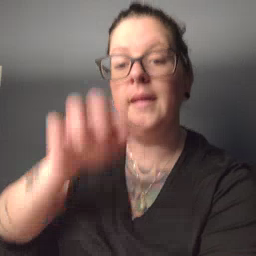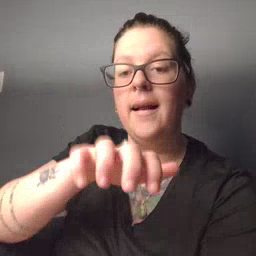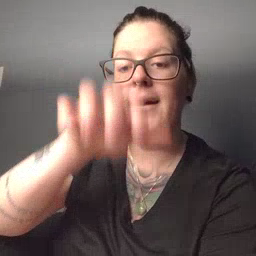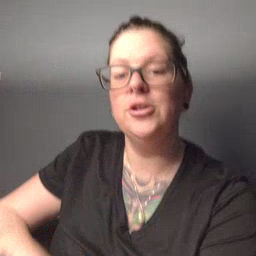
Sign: alligator